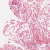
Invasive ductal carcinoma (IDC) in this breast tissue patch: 0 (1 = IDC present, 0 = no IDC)